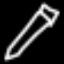
Label: pencil